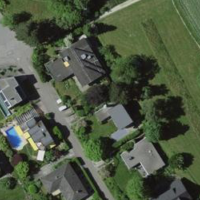
EUNIS habitat code: 55
Species observed at this site:
Symphyotrichum novae-angliae
Fagopyrum esculentum